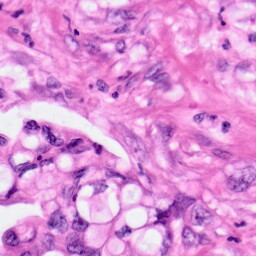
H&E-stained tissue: Pancreatic